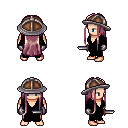
a pixel art fantasy rpg character, male body template, human, light skin, black robe, white pants, white blonde extra-long hairstyle, chain helm, metal gloves, dagger, four views (front, back, left, right), 2x2 character sprite sheet, small pixel art, hard edges, no anti-aliasing